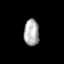
Tissue: prostate
Cell type: Endothelial cells
Senescence score: 0.7081
Nuclear area (px): 393
Mean DAPI intensity: 172.547